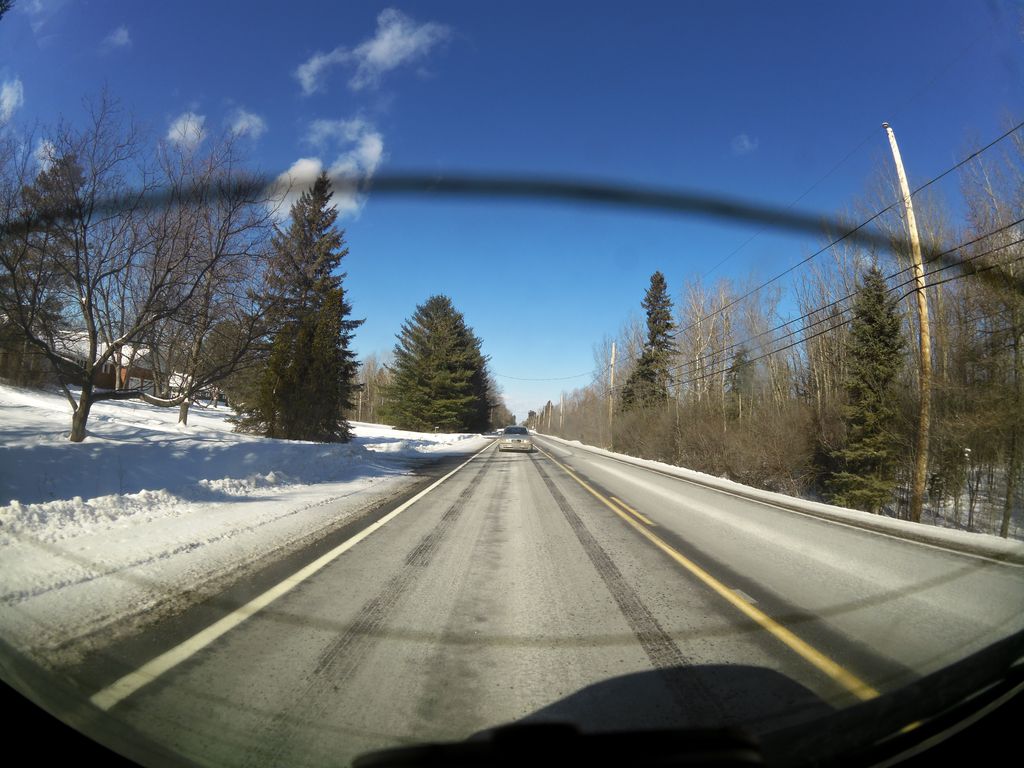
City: ottawa-gatineau